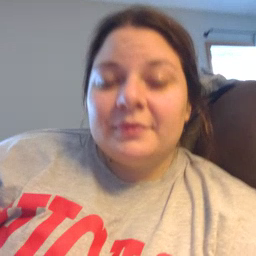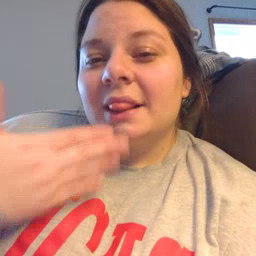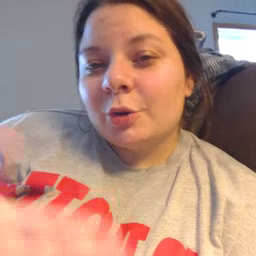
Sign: thankyou